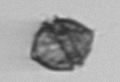
Label: Kryptoperidinium_triquetrum